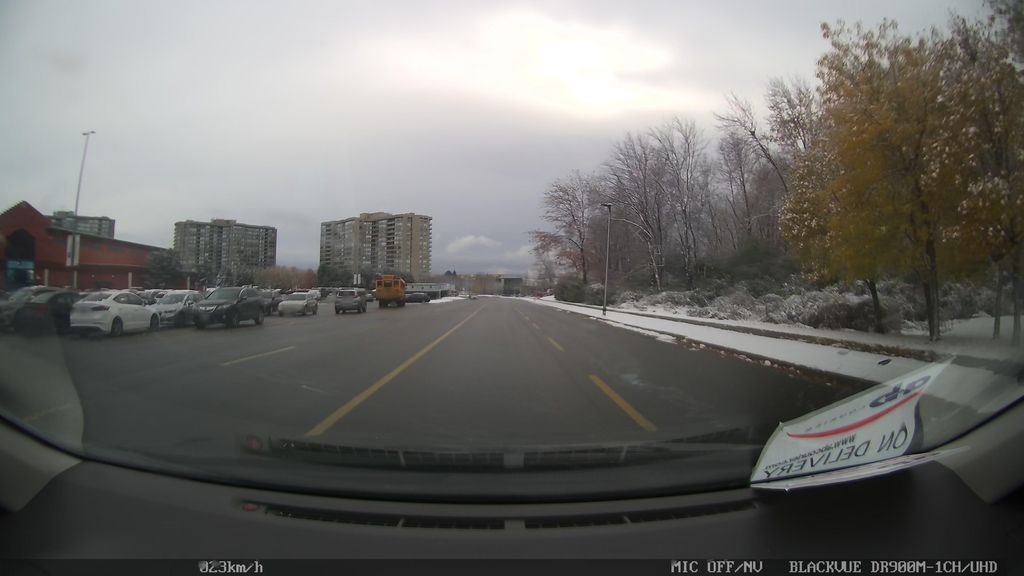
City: toronto